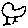
Label: bird